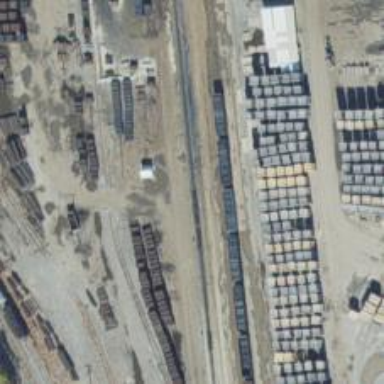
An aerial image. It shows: Narrow-gauge railway in yard.